Aerial crown-view tile of a tropical tree (Barro Colorado Island, Panama), acquired 20241216:
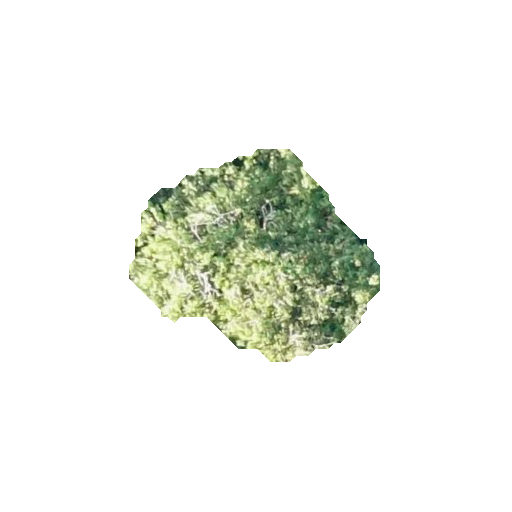
Species: Protium panamense
GBIF accepted scientific name: Protium panamense
Crown area: 51.617 m²